Question: I want to find the intersection points of two Locations in Android.
I don't want to consider cases where the circles as shown in the Figure don't intersect or are included or are completely overlapping.
My problem is that the Location is given in degree and the radius (accuracy) is given in meter. I do not know how to mix those Units.
In my case the environment is Android, but the Problem is not Android specific.

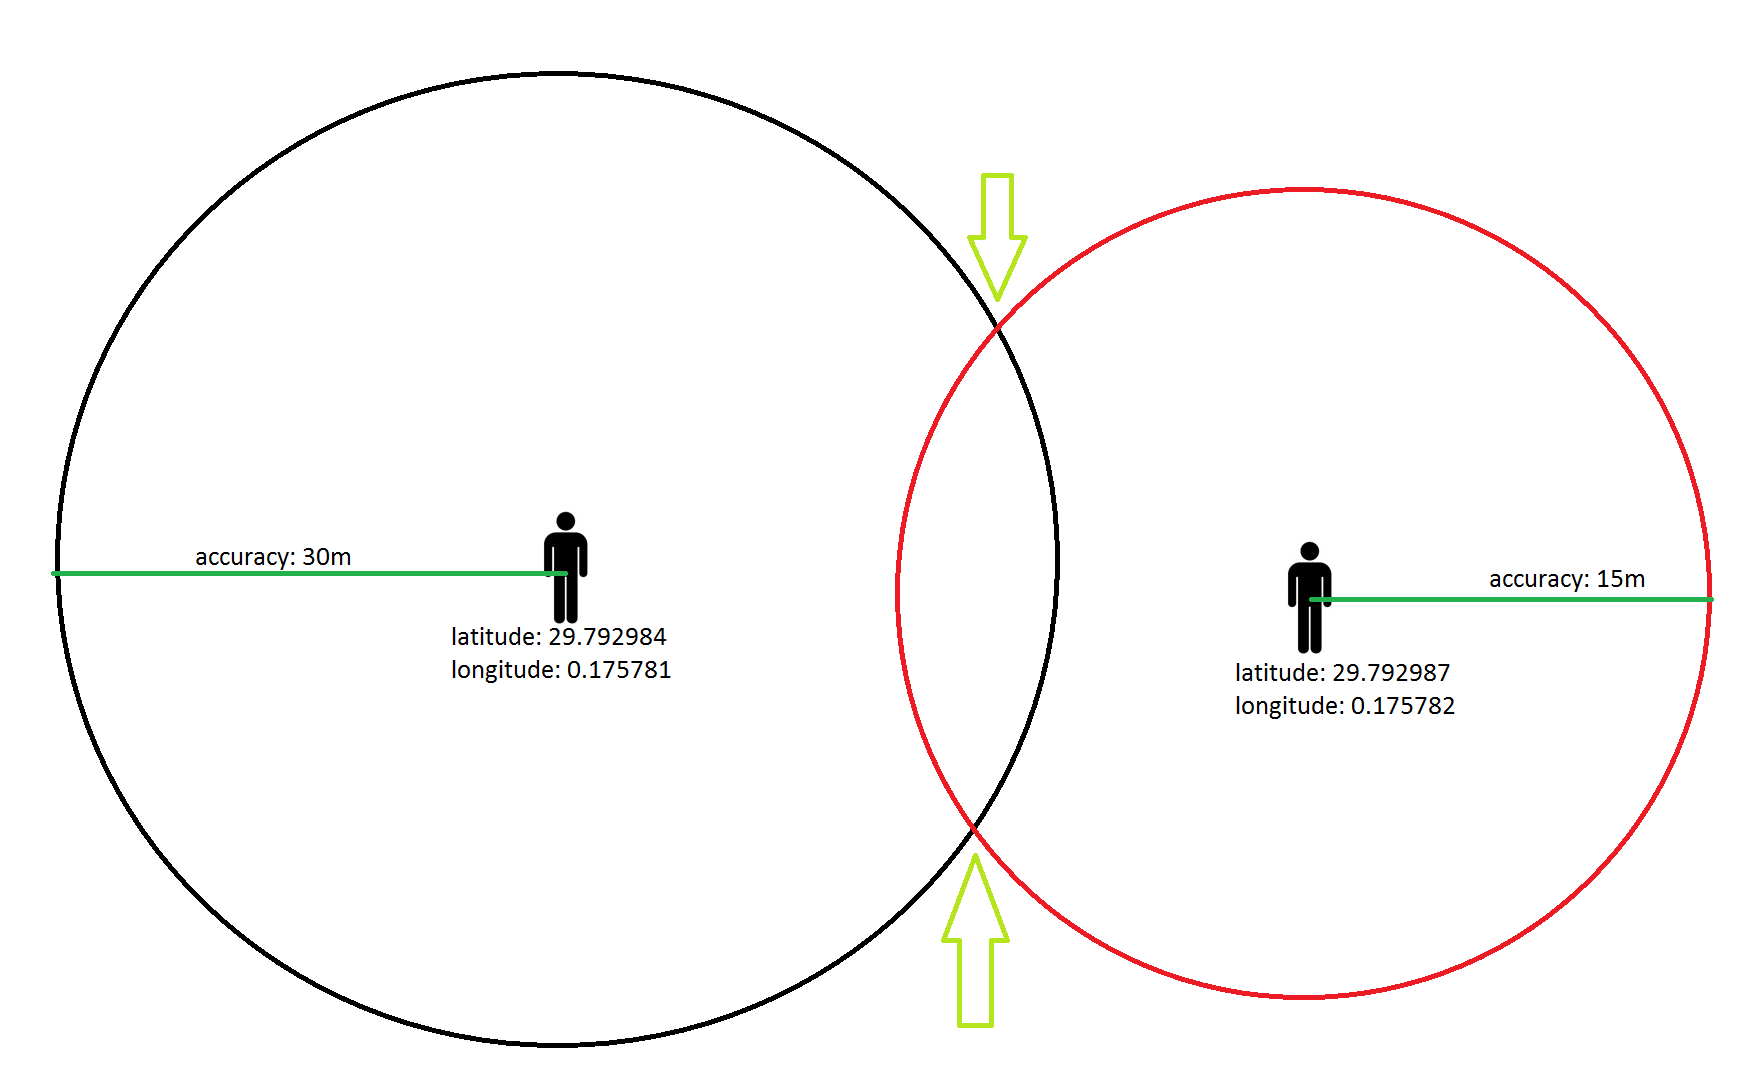
Answer: You have to convert latitdue, longitude to a cartesian coordinate system, with unit meters.
This is done using a Cyclindrical equidistant projection with center latitude = (latitudeCircle1 + latCircle2) / 2.0.
(same for center longitude)
(<URL>
In the link above to get a meter based system you have yet to multiply with the constant "meterPerDegreeAtEquator" which is 40000000 / 360.0
Now you have coordinates x,y as you had in school.
Then you calculate the circle intersection points as learned in school, or as found somewhere on the web. E.g here: <URL>
Then you convert the cartesian intersection points back to lat, lon using the inverse projection.
This works for a distance between the two circles not more than 10-100km.
: Below common error, which I saw in the discussion with your sample code:
Please note that x is related to longitude, and y to latitude.
Although we say lat/long. In such transformation formulas you should use long,lat order in paramter names etc.
See also <URL>